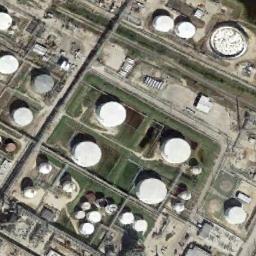
Label: storage tanks